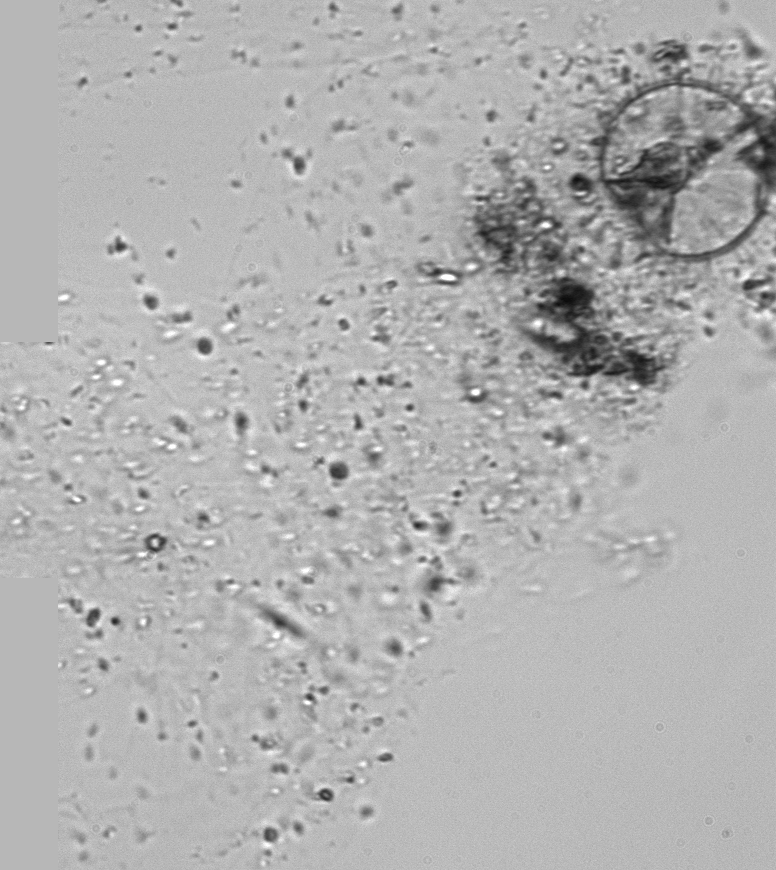
Label: Phaeocystis